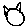
Label: cat